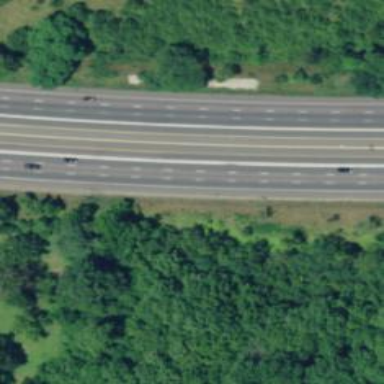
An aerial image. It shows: Motorway.